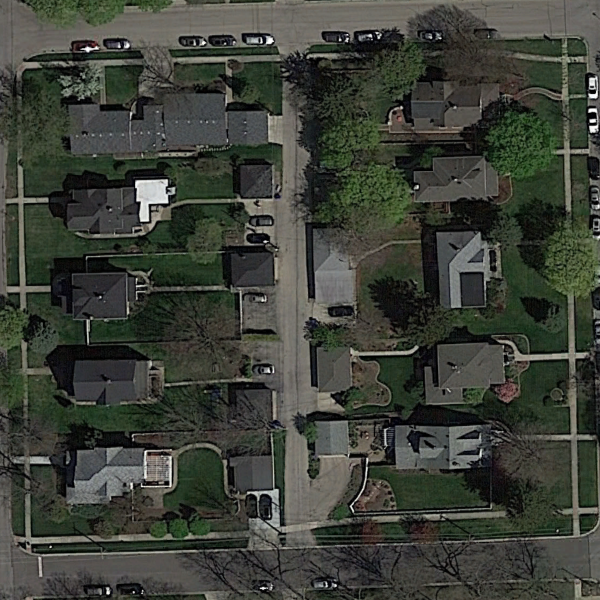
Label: MediumResidential